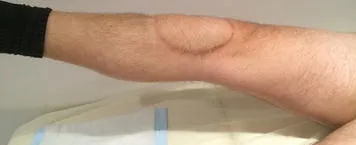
A photograph of the operated knee 4 years post-operatively (patient 1). No extension lag of the operated knee was observed.
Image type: medical_photograph (skin_photograph)